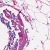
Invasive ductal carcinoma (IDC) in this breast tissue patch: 0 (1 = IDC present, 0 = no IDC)